Field crop: tomato
Growth stage: 1
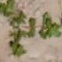
Species: cyperus